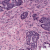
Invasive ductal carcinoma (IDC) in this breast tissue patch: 1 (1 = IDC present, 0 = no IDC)